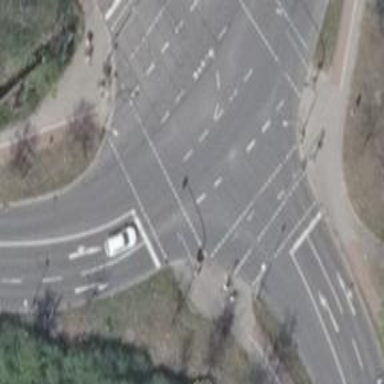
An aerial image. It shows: Road crossing with traffic signals.